Aerial crown-view tile of a tropical tree (Barro Colorado Island, Panama), acquired 20250512:
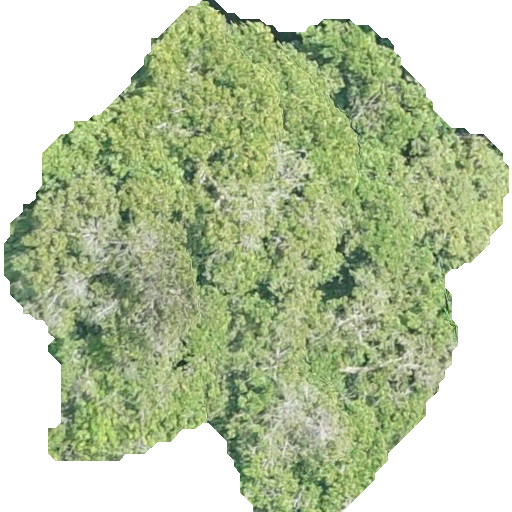
Species: Prioria copaifera
GBIF accepted scientific name: Prioria copaifera
Crown area: 258.497 m²